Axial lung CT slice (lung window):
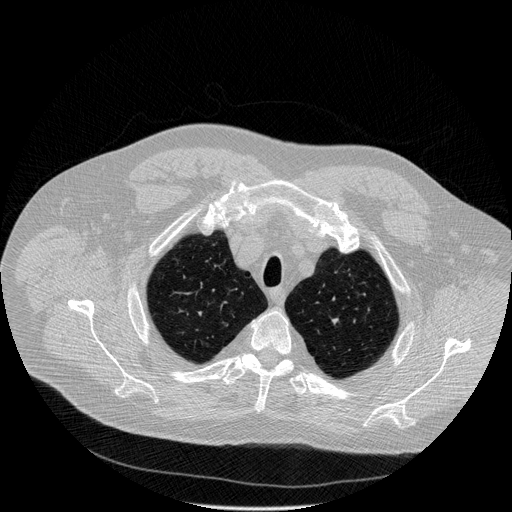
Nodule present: no